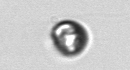
Label: Dinophyceae